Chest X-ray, PA view. Patient: 23 years old, sex F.
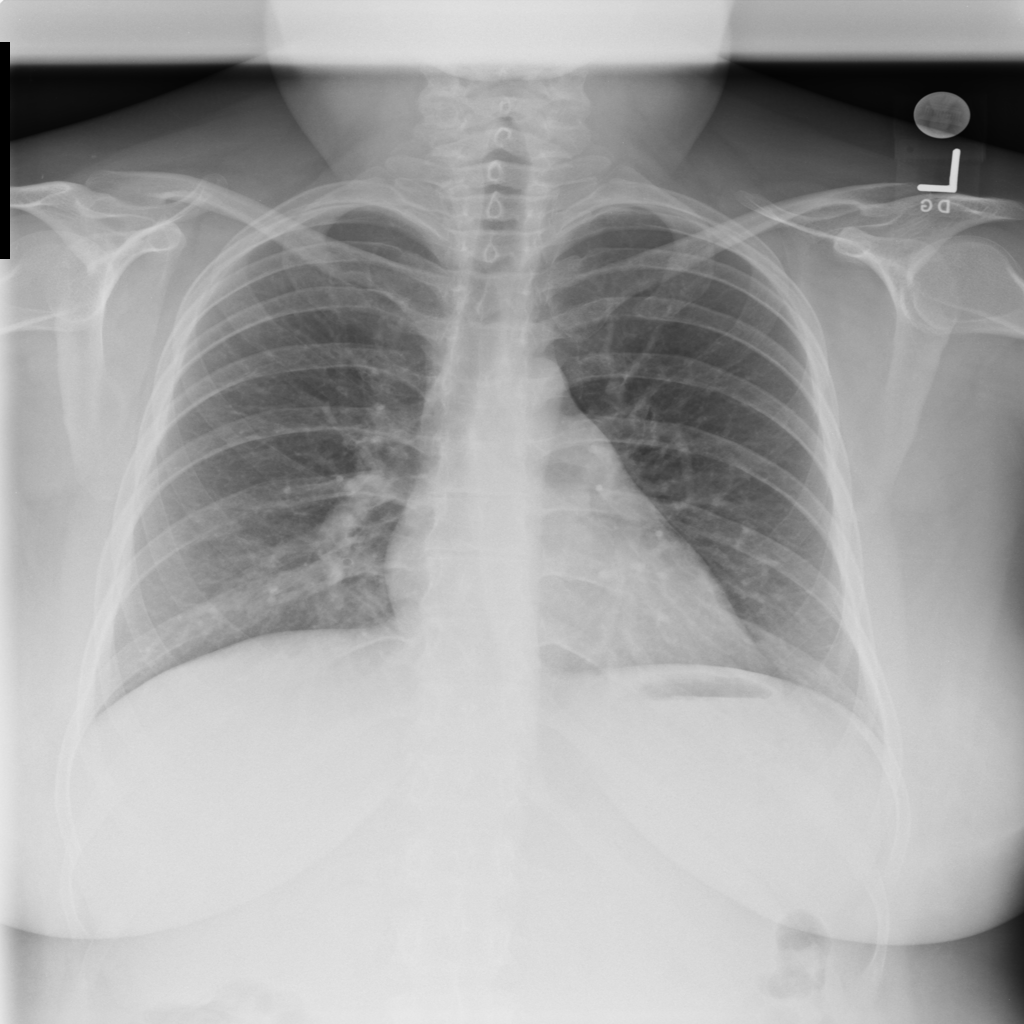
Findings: No Finding